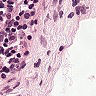
Metastatic tissue present: no